Field crop: tomato
Growth stage: 2
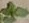
Species: solanum